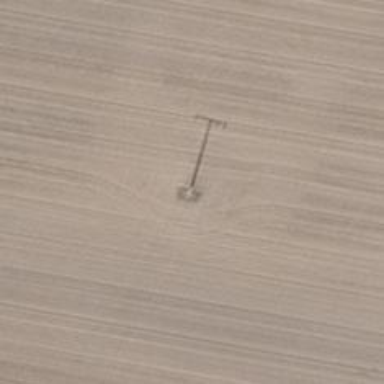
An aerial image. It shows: Power pole.